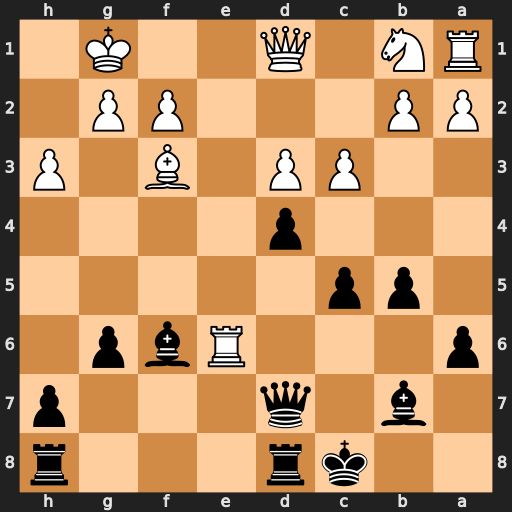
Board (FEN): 2kr3r/1b1q3p/p3Rbp1/1pp5/3p4/2PP1B1P/PP3PP1/RN1Q2K1
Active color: b
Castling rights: -
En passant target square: -
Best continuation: Bxf3 Qxf3 Qxe6